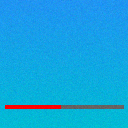
Screen state: on